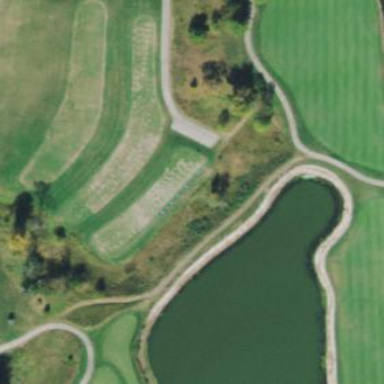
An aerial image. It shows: Grassy area designated as golf tee.